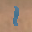
Label: 1